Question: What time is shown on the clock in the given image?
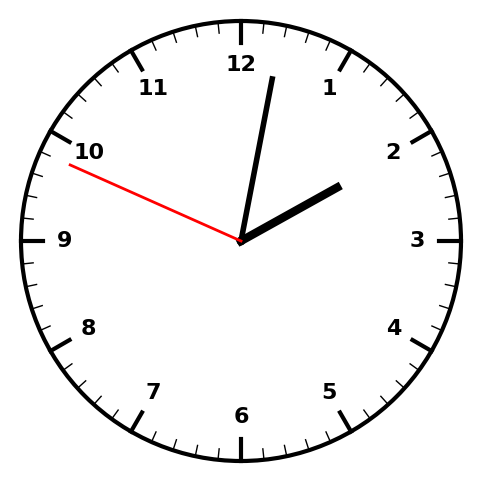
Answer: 02:01:49